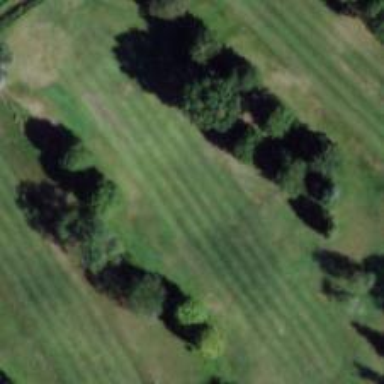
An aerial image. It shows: View of golf hole.